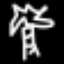
Label: palm tree